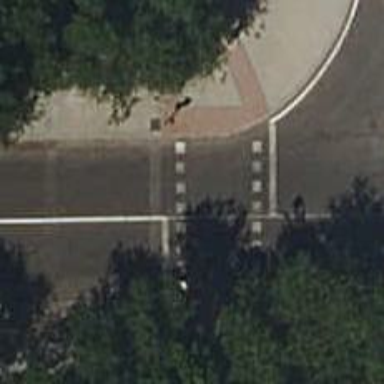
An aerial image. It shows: Marked crossing with traffic signals.